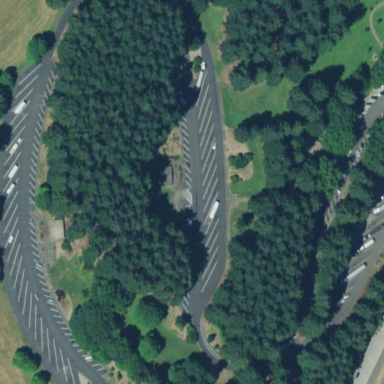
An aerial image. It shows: Rest area along the road.